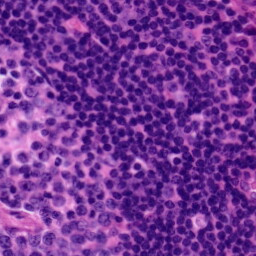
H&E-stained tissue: Tonsil